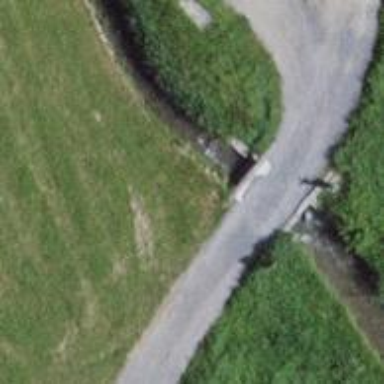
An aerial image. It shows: Track road going over bridge with grade1 tracktype.